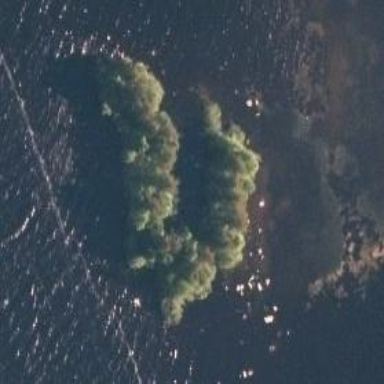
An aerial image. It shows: Islet.